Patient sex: M
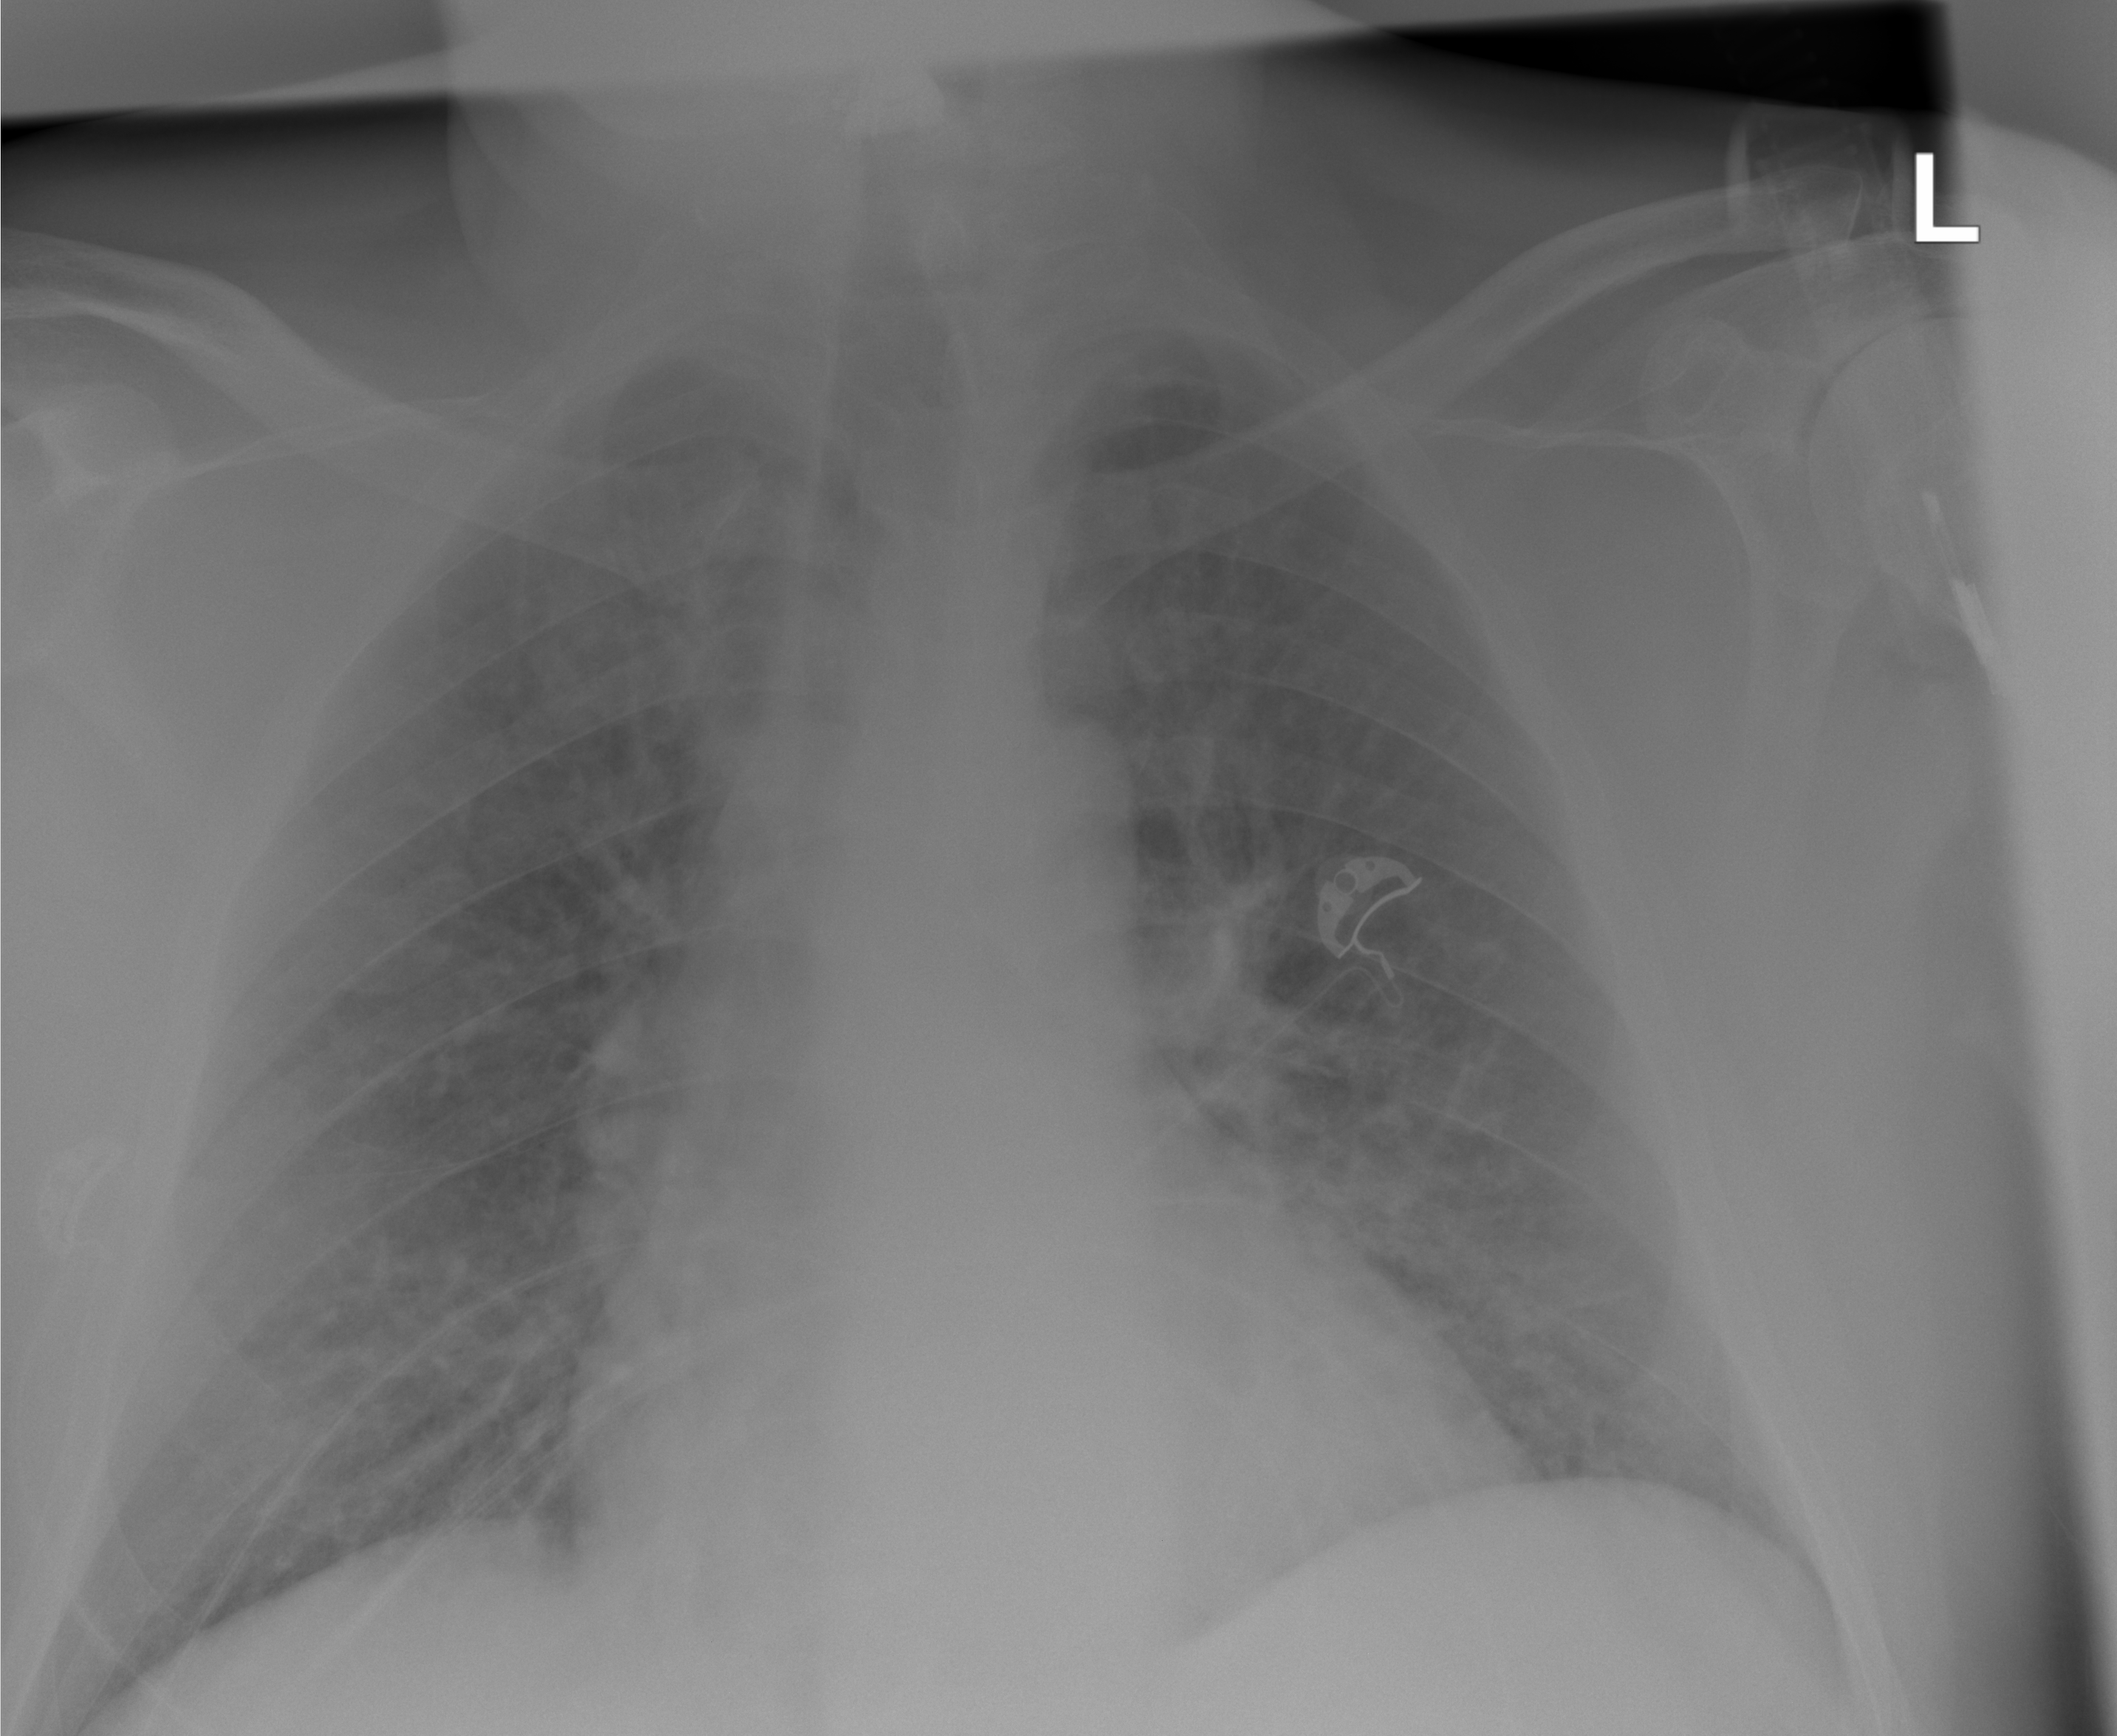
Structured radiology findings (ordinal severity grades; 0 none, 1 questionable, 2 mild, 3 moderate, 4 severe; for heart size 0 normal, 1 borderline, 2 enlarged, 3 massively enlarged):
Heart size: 0
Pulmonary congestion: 2
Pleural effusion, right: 0
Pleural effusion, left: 0
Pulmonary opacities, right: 0
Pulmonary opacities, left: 0
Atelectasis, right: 2
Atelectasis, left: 0